【题型】填空题　【知识点】平面几何　【难度】easy
在矩形 \(ABCD\) 中，\(AB = 5\)，\(BC = 3\)（如图）。将矩形 \(ABCD\) 绕点 \(B\) 按顺时针方向旋转得到矩形 \(EBFG\)，点 \(A\) 的对应点为点 \(E\)，且在边 \(CD\) 上，如果联结 \(CG\)，那么 \(CG\) 的长为 \underline{\quad\quad}。

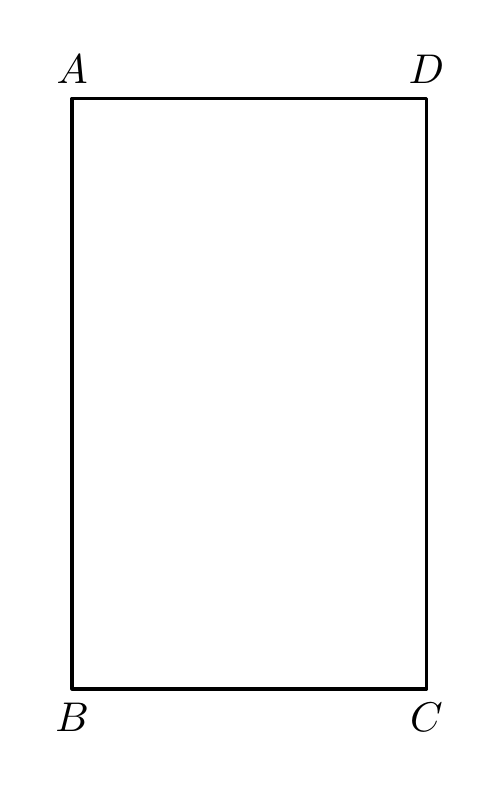
【解答】

【答案】$\boldsymbol{\dfrac{\sqrt{265}}{5}}$

【知识点】相似三角形的判定与性质综合、根据矩形的性质求线段长、线段问题（旋转综合题）

【分析】过 \(G\) 作 \(GH \perp CD\) 于点 \(H\)，根据旋转变换的性质得到 \(BA = BE\)，\(AD = EG\)，根据勾股定理求出 \(CE\)，证明 \(\triangle BCE \backsim \triangle EHG\)，进而求得 \(EH\)，\(GH\)，\(CH\)，根据勾股定理便可求得 \(CG\)。

【详解】解：过 \(G\) 作 \(GH \perp CD\) 于点 \(H\)。

由旋转变换的性质可知，\(BA = BE = 5\)，\(AD = EG = 3\)，

由勾股定理得，\(CE = \sqrt{BE^2 - BC^2} = 4\)，

\(\because \angle CBE + \angle CEB = \angle CEB + \angle HEG = 90^\circ\)，

\(\therefore \angle CBE = \angle HEG\)。
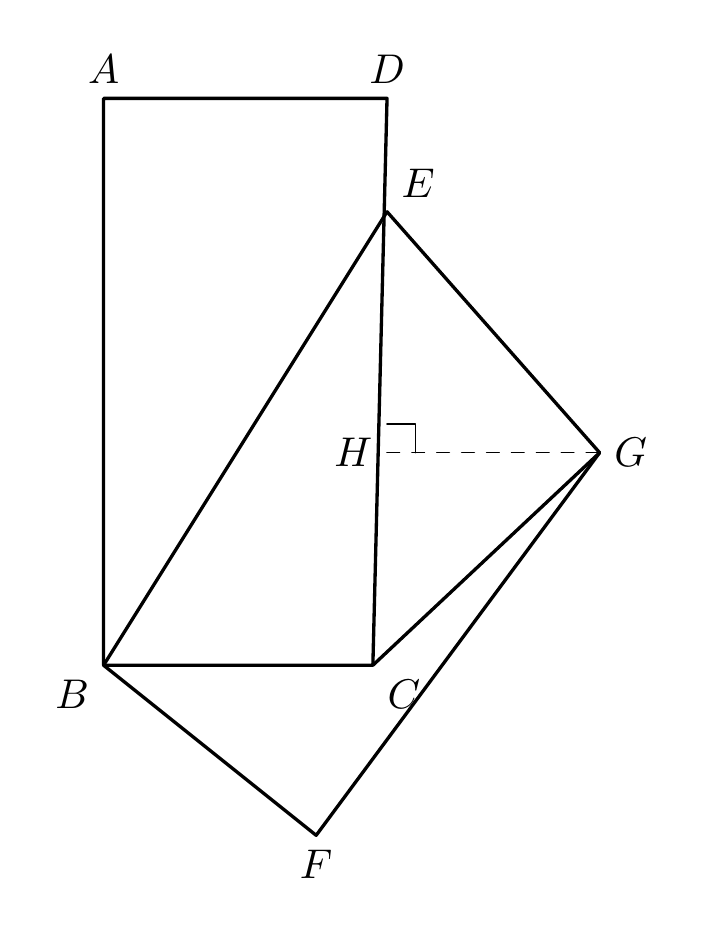